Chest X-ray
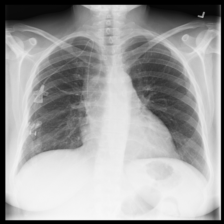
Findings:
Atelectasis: negative
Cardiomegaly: negative
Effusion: negative
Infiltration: negative
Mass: negative
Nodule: negative
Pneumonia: negative
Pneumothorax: negative
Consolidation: negative
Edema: negative
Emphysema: negative
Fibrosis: negative
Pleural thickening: negative
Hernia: negative